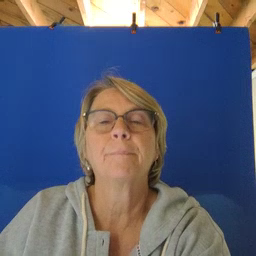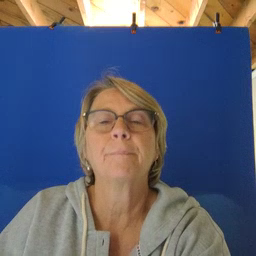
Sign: time